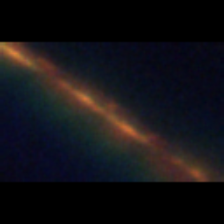
Taxon: Psuedo-nitzschia
Group: Diatoms